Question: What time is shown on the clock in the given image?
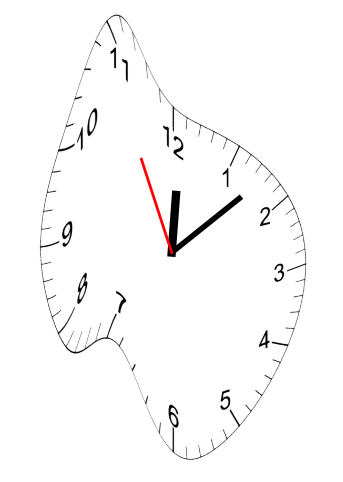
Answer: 12:07:55